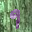
Label: 9